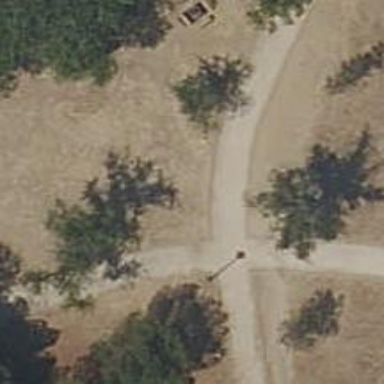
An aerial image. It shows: Unpaved footway.